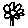
Label: flower